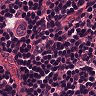
Metastatic tissue present: yes